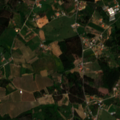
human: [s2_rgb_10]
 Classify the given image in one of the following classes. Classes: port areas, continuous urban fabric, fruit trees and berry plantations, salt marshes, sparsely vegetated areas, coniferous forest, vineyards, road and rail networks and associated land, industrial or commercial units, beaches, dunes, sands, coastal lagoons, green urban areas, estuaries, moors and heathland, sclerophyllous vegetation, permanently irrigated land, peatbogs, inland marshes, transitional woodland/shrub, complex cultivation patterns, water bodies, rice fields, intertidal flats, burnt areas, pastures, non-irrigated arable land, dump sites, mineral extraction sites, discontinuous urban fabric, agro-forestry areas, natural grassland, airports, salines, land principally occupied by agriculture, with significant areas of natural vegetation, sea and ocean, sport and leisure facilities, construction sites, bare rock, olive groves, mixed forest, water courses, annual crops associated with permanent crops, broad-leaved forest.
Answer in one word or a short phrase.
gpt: complex cultivation patterns, land principally occupied by agriculture, with significant areas of natural vegetation, broad-leaved forest, mixed forest, transitional woodland/shrub